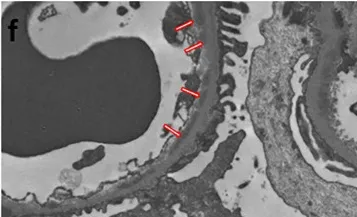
Renal biopsy. Subendothelial (red arrows) localization.
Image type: pathology (h&e)